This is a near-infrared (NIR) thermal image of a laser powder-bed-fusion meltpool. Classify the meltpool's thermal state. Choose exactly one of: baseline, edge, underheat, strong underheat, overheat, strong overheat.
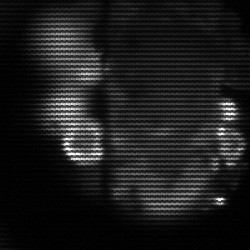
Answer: strong underheat